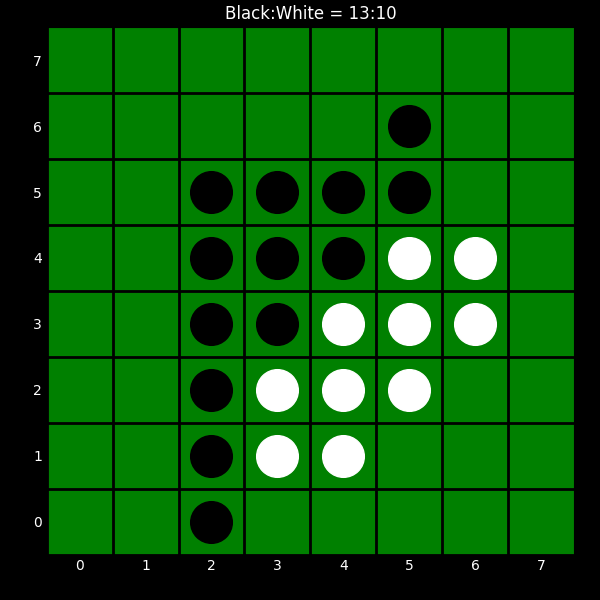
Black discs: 13
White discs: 10